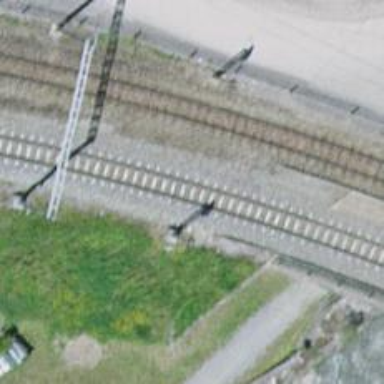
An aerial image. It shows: Railway signal.